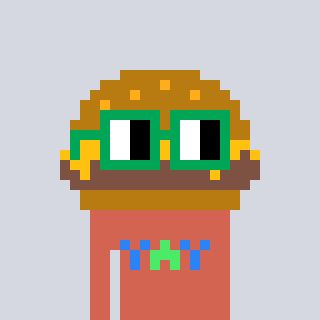
a pixel art character with square green glasses, a burger-shaped head and a peachy-colored body on a cool background